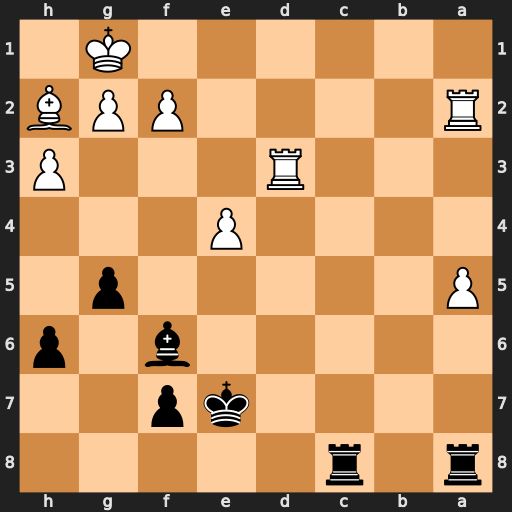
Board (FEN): r1r5/4kp2/5b1p/P5p1/4P3/3R3P/R4PPB/6K1
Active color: b
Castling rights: -
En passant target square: -
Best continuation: Rc1+ Rd1 Rxd1#